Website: macys
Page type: customer-info-address
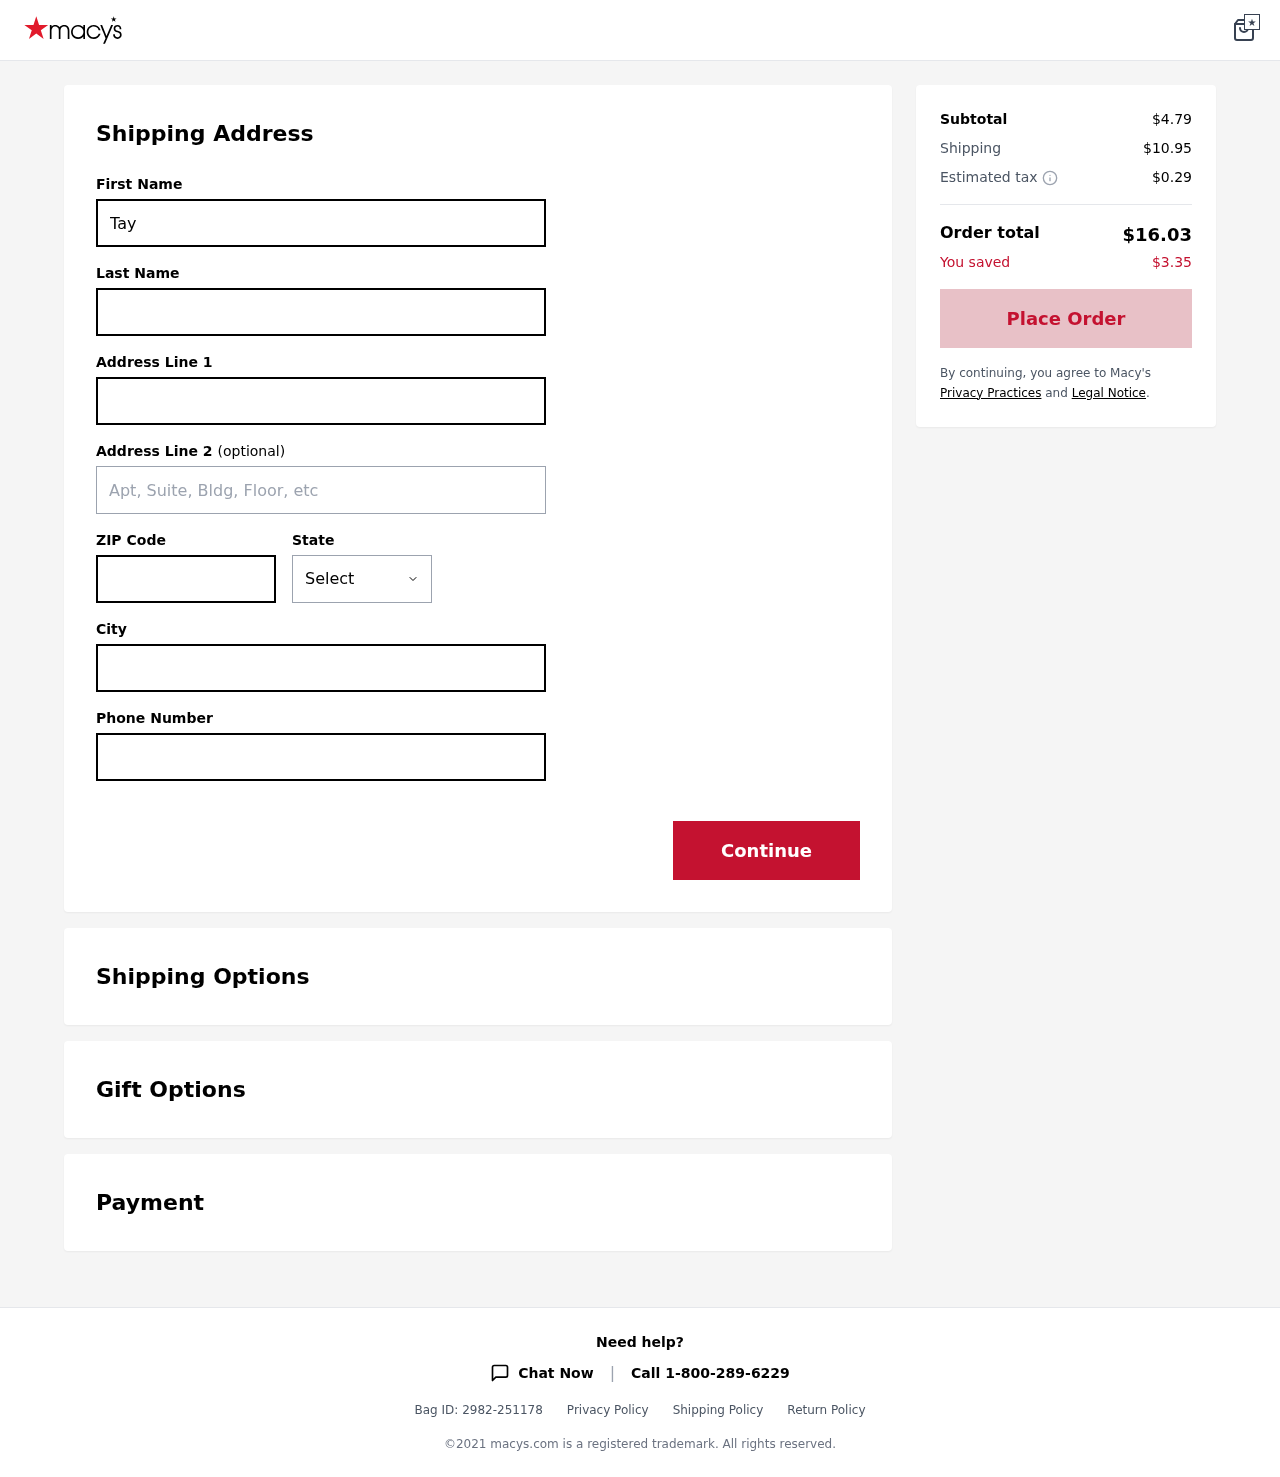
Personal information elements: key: PII_CITY
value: Johnstad
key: PII_FIRSTNAME
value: Taylor
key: PII_LASTNAME
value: Malone
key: PII_PHONE
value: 7674779201
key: PII_POSTCODE
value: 90945
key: PII_STATE
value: Nebraska
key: PII_STREET
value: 159 Mark Lane
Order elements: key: ORDER_SUBTOTAL
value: $4.79
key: ORDER_SHIPPING_COST
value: $10.95
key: ORDER_TAX
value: $0.29
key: ORDER_TOTAL
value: $16.03
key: ORDER_SAVINGS
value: $3.35